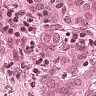
Metastatic tissue present: yes